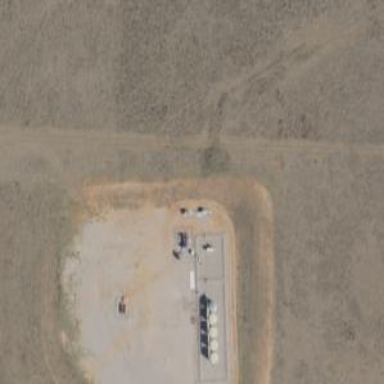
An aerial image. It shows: Petroleum well that is man-made.